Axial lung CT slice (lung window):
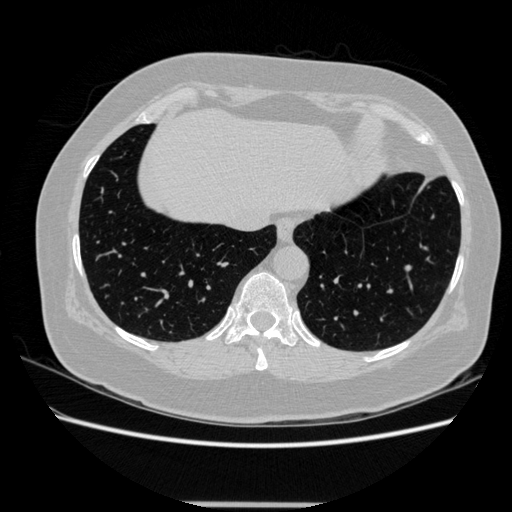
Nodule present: no